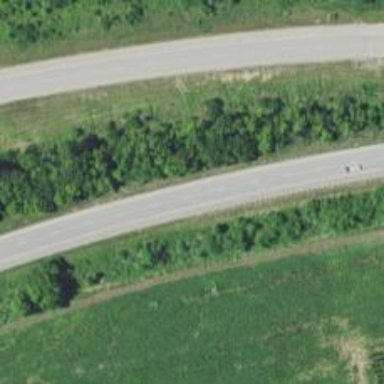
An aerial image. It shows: Trunk highway with expressway features.